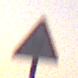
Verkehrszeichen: SchleuderOderRutschgefahr
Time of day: SunriseSunset
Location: Outdoor (Urban)
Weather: Clear
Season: NotSpecified
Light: Natural